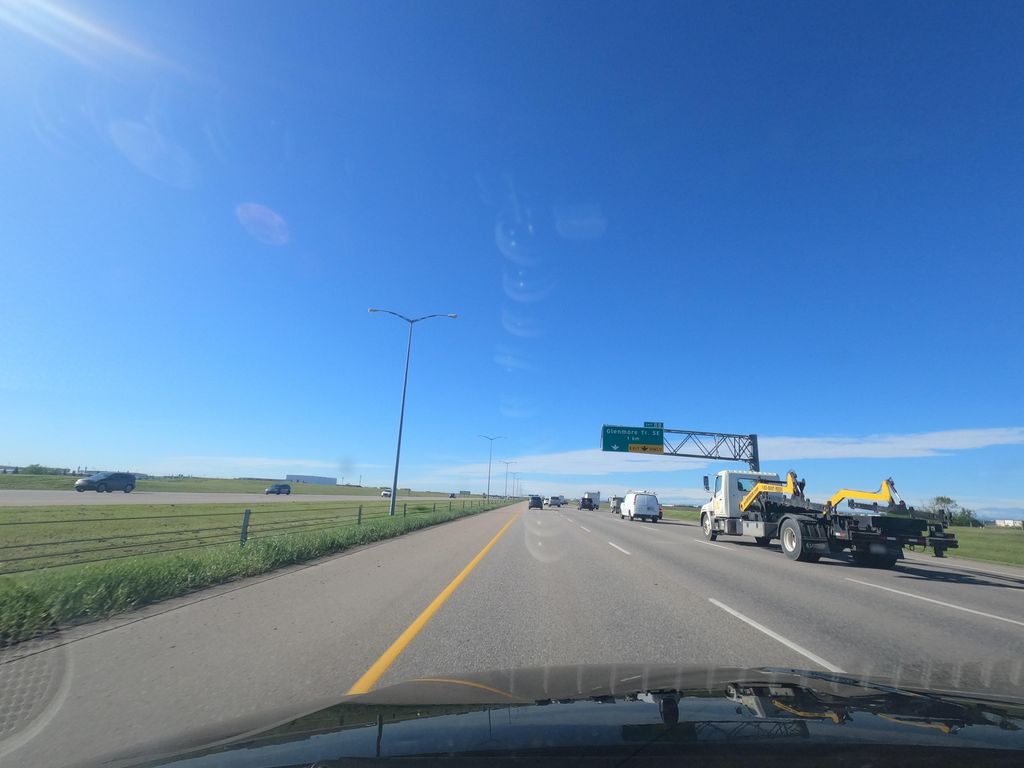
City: calgary